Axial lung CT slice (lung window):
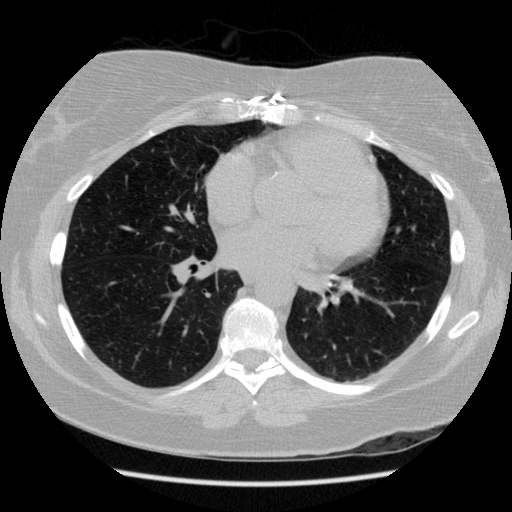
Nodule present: no